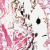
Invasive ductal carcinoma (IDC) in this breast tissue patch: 0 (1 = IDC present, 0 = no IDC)